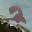
Label: 2